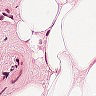
Metastatic tissue present: no